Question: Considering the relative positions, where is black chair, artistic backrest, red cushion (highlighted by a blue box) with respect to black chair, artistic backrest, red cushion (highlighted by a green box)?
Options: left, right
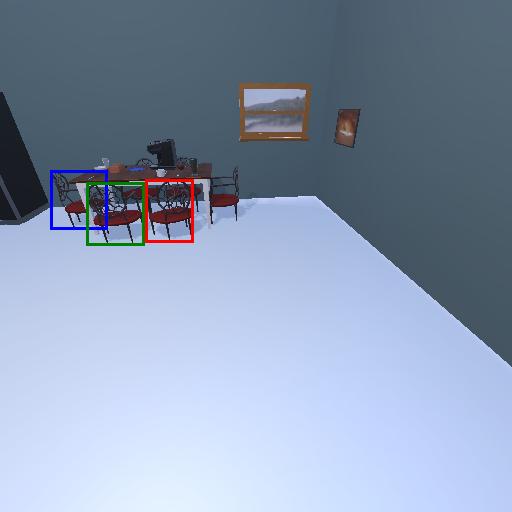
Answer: left